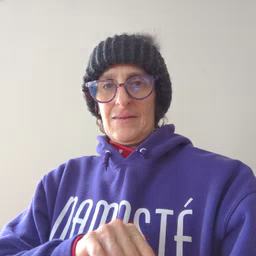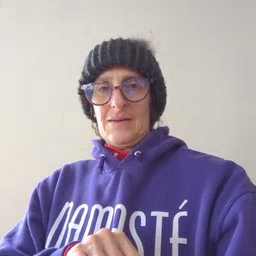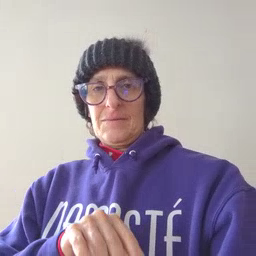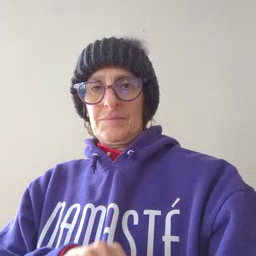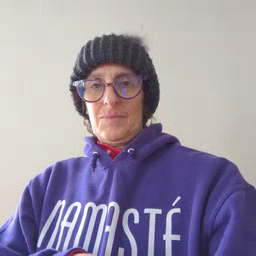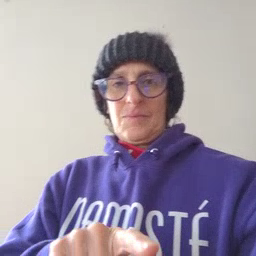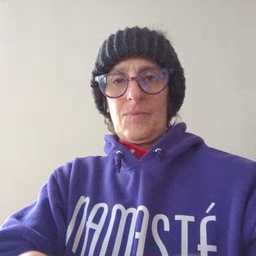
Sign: fall